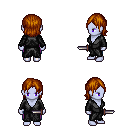
a pixel art fantasy rpg character, female body template, dark elf, purple skin, gray robe, magenta pants, brunette long bangs hairstyle, dagger, four views (front, back, left, right), 2x2 character sprite sheet, small pixel art, hard edges, no anti-aliasing